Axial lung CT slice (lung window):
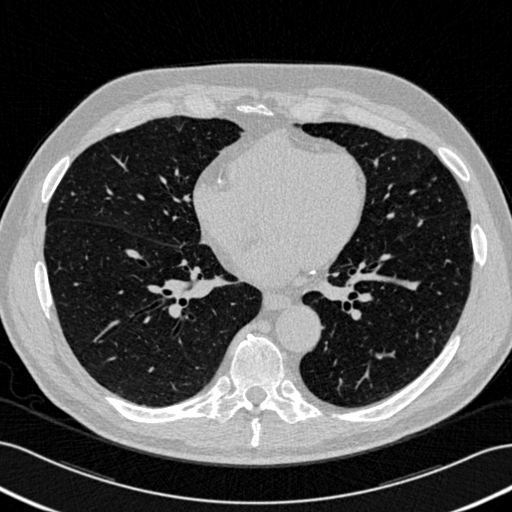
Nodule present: no